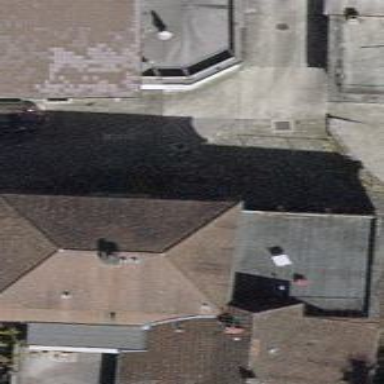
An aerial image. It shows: Building with tile roof.